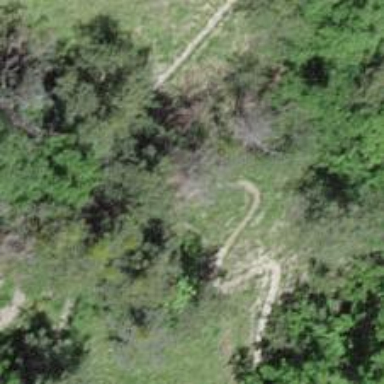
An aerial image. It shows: Path on the ground.